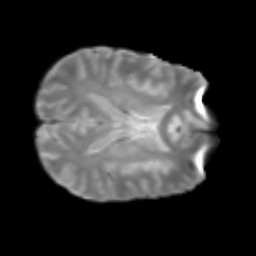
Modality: T2w
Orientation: axial
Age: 25
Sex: male
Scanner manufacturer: siemens
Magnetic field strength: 3 T
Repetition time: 2.3 s
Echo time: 0.085 s